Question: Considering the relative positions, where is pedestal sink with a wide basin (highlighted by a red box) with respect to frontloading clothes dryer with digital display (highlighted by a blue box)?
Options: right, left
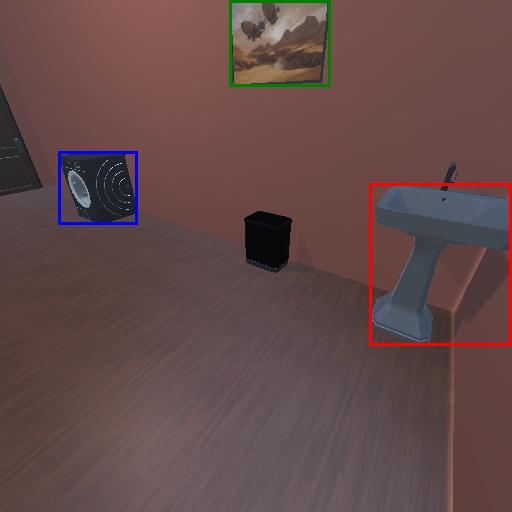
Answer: right